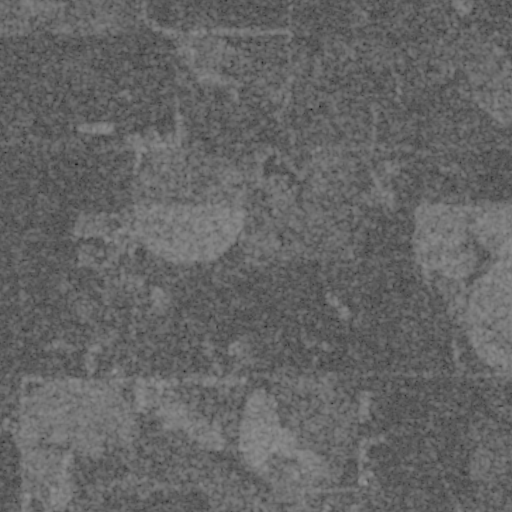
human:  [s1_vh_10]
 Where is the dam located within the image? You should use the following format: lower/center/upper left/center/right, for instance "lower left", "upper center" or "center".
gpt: The dam is located in the lower center of the image.
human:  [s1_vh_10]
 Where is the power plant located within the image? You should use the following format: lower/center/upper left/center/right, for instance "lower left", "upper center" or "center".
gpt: There is no power plant in the image.

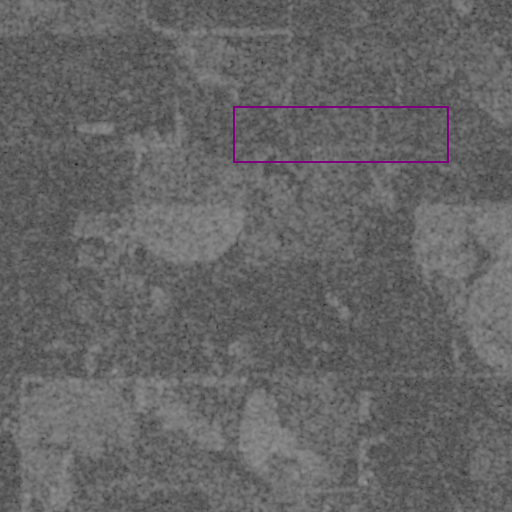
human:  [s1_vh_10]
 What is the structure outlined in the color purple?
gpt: There is no purple outline.
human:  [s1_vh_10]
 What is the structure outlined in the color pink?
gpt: There is no structure outlined in pink.